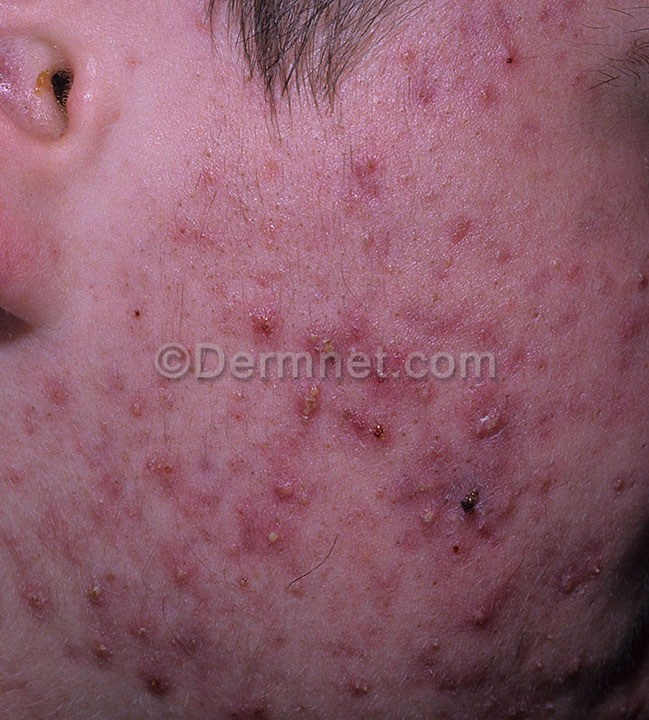
Disease: Acne and Rosacea Photos